Question: I am working on a vb.net windows form application and also in crystal reports.
In my crystal report i am using one dataset, from this data set
I am showing all my data. In this data set i have one filled the name, date(now this date field is showing date like Month-date-year(09-08-2011).
How i can format this date to (dd-MM-yyyy). I dont know how to format dataset fields
if any one please help me to find out
I want to format the Date coming under details part.
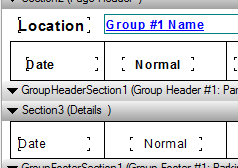
Answer: Right Click the date field, and click Format, if formats of the date are not coming it means your data in database is not stored as a date but as an nvarchar or any other, if that is the case first you need to convert this field to date, and display here, and by right clicking it you can set the format of the date you like. let me know if you need help. thanks.